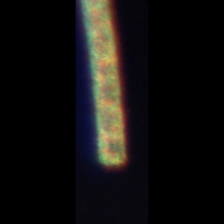
Taxon: Lauderia_Hemiaulus
Group: Diatoms